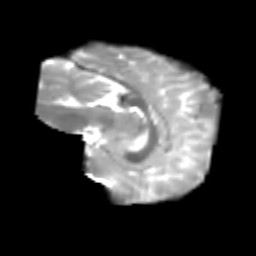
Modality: T2w
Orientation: sagittal
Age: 7
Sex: female
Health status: healthy